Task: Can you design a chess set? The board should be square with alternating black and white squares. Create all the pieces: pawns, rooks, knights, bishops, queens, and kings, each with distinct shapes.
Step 1514:
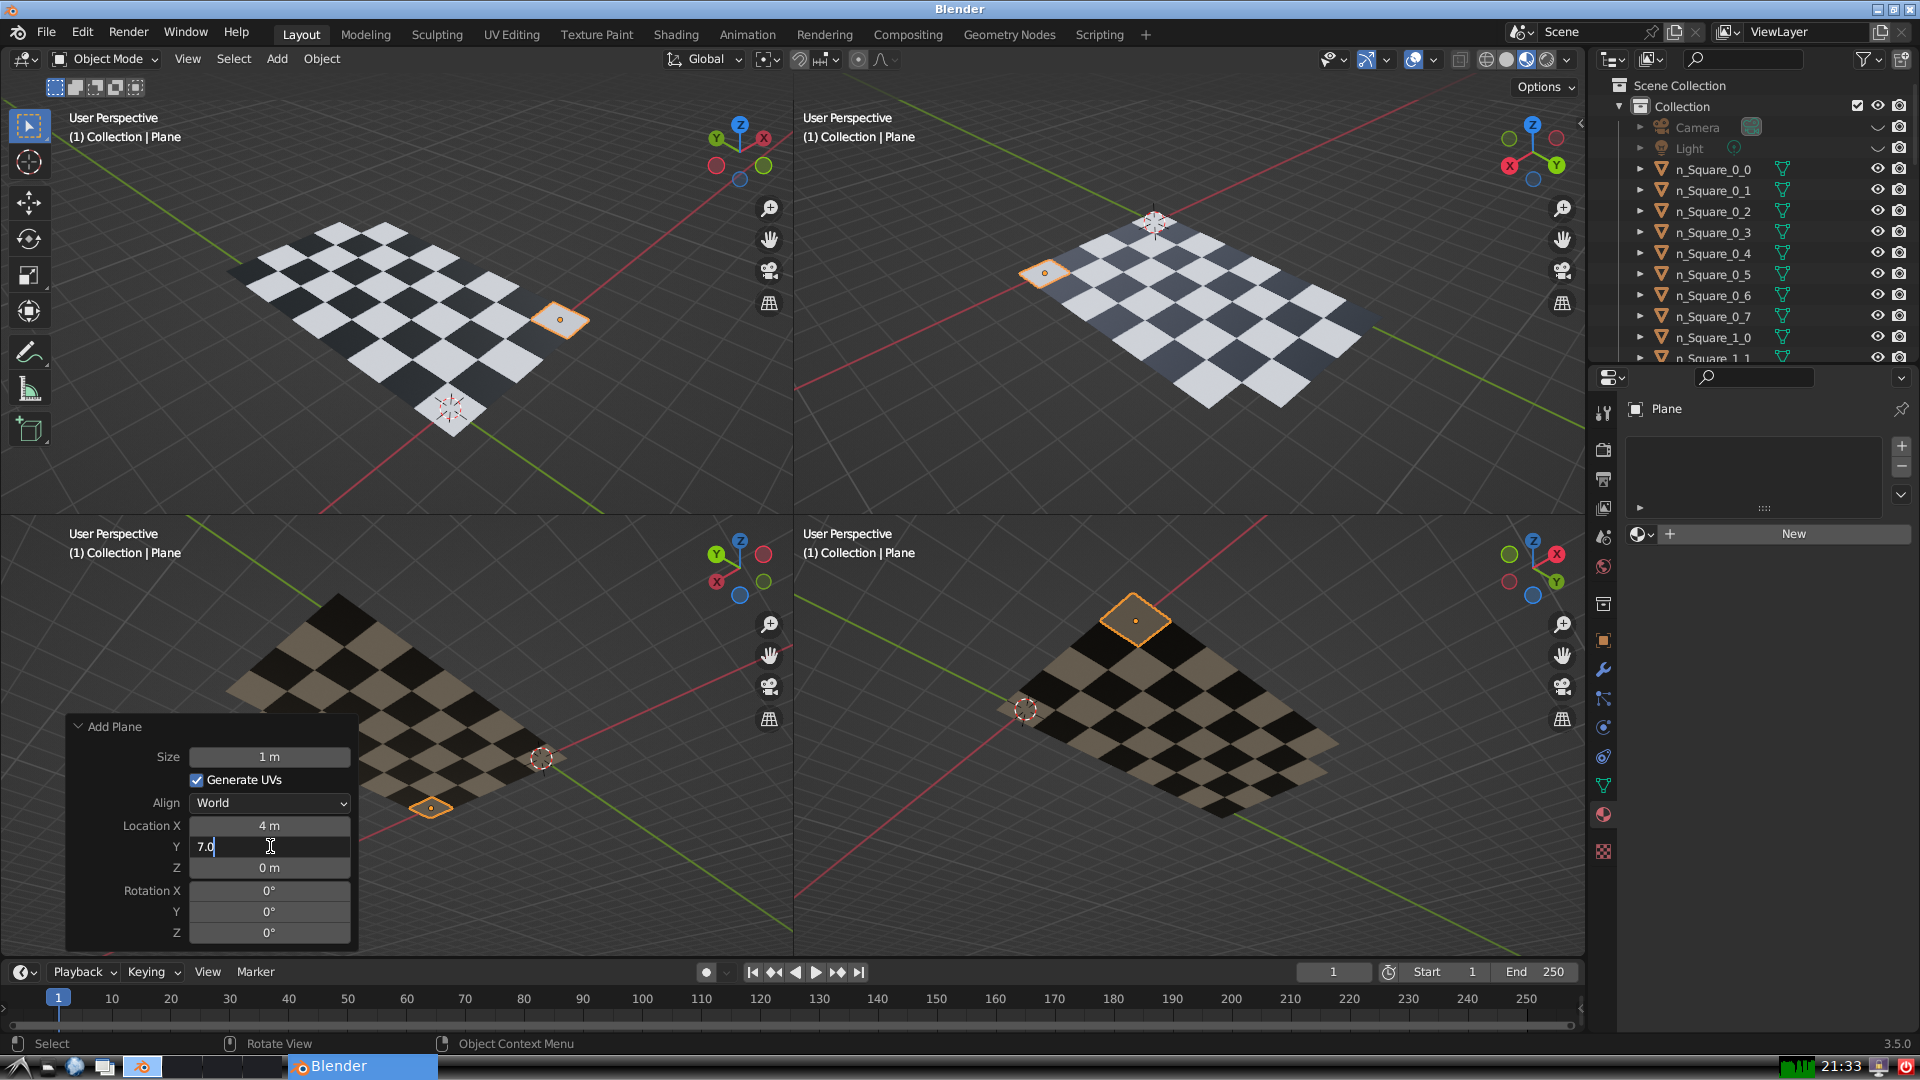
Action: {"key_press": ['Return']}